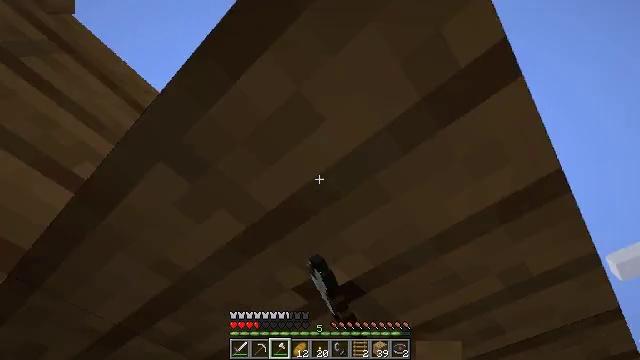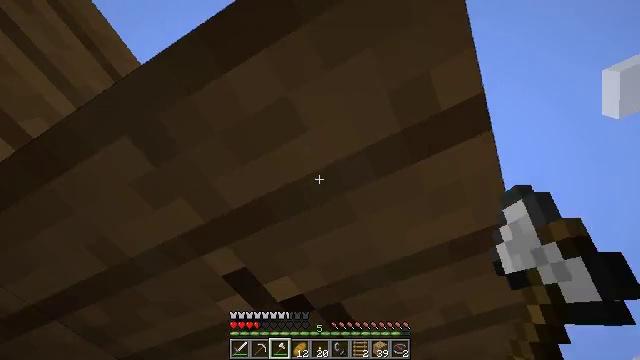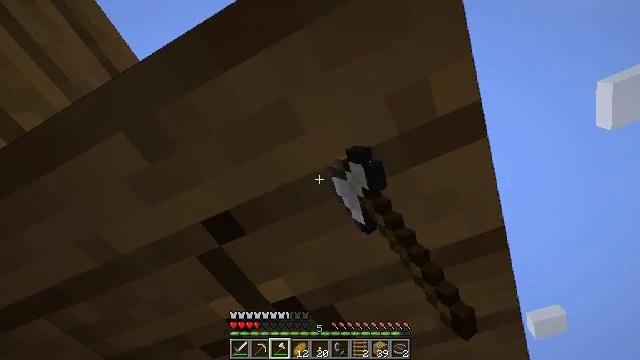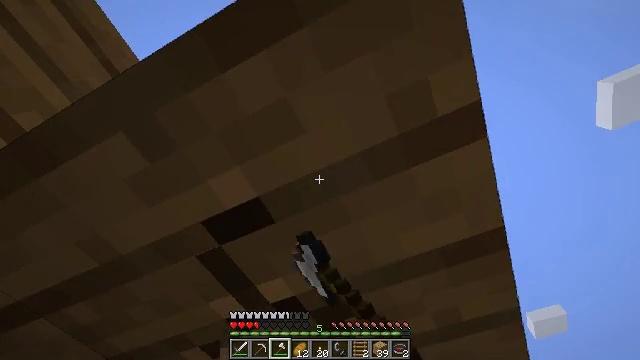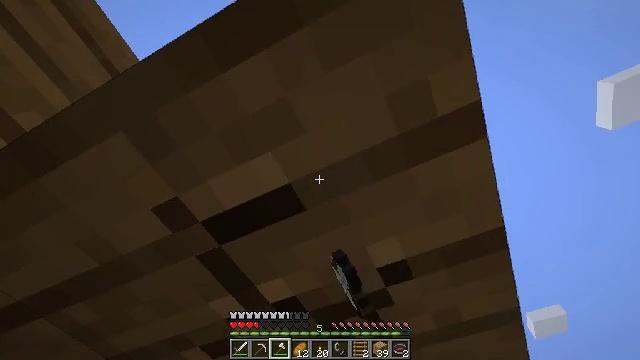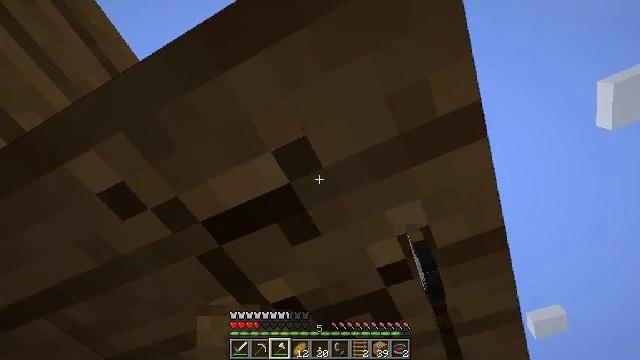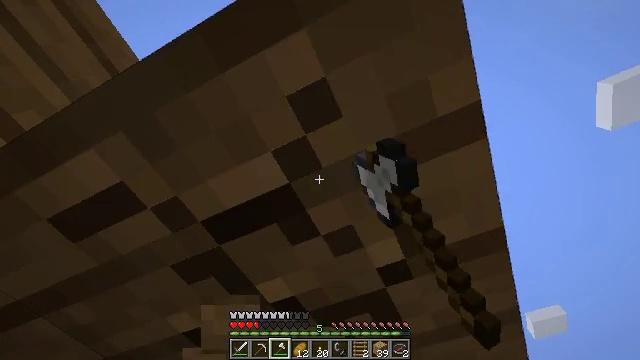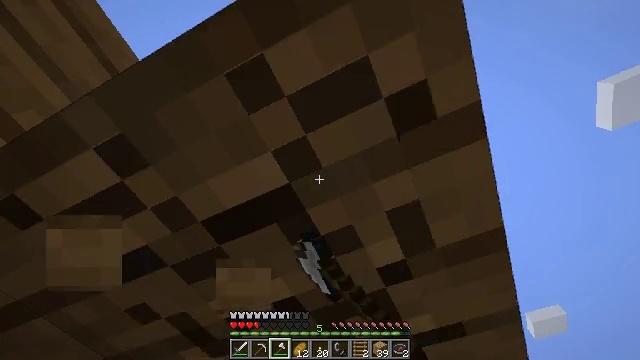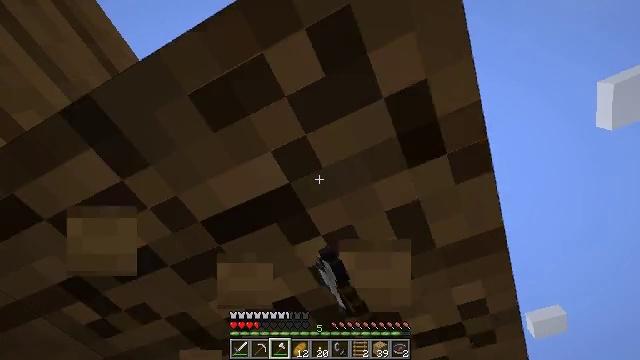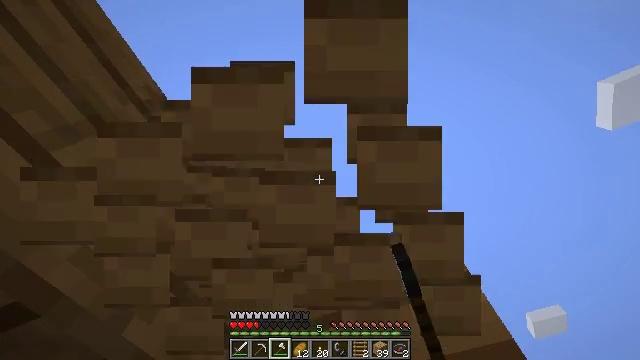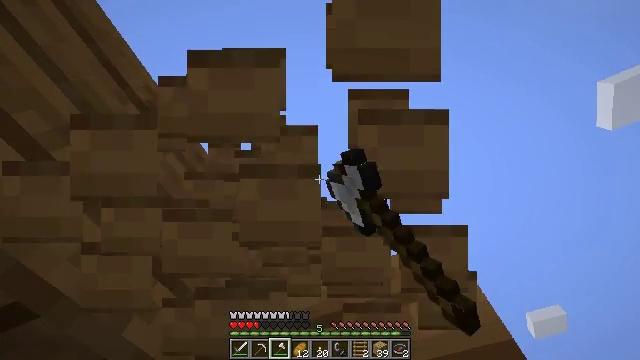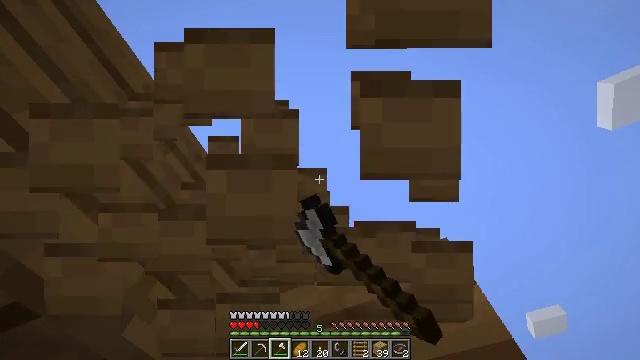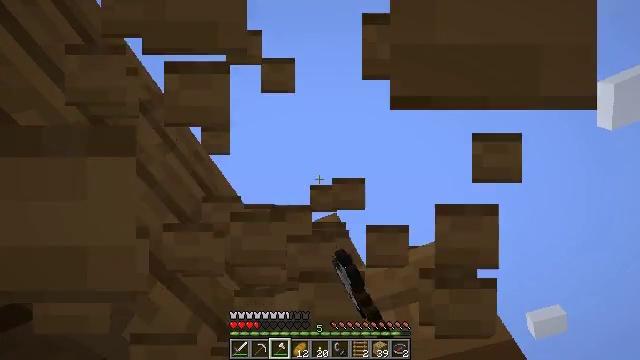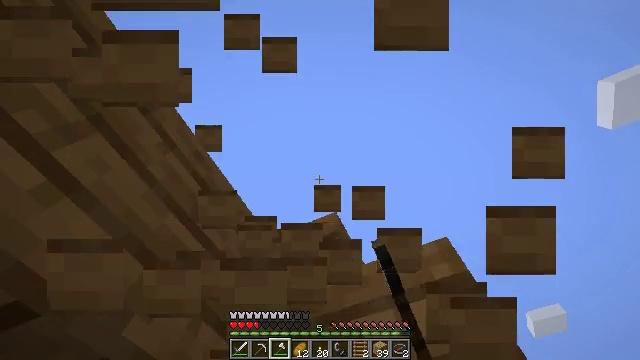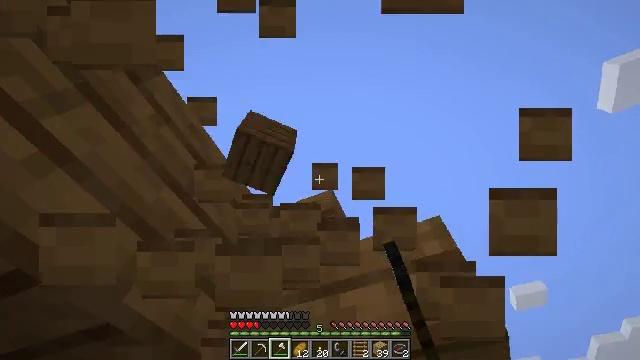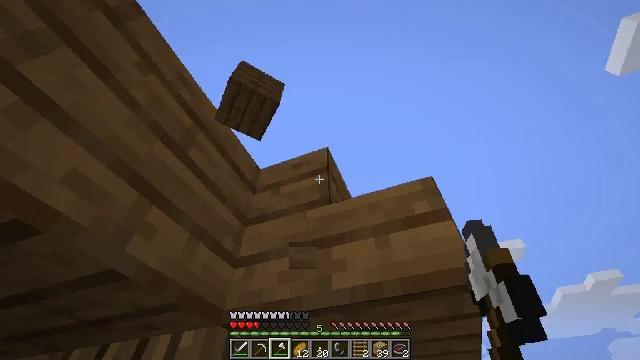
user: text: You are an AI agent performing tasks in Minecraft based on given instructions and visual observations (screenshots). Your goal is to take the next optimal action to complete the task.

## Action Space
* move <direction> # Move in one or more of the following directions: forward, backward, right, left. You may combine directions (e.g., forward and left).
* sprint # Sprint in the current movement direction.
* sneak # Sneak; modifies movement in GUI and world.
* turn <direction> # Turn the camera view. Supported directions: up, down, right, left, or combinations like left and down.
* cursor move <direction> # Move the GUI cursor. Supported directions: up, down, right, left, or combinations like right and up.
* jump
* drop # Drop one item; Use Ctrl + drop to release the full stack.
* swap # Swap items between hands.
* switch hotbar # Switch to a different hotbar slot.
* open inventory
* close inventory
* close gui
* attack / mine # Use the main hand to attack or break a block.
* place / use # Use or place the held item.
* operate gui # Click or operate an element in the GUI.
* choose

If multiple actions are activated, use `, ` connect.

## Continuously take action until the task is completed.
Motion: motion action
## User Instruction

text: Collect spruce stairs from a structure.
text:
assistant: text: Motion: turn right and up, attack / mine
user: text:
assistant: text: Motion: turn right, attack / mine
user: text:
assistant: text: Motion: attack / mine
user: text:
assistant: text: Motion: attack / mine
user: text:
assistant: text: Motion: attack / mine
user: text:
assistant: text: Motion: attack / mine
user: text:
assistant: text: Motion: attack / mine
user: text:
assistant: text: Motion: attack / mine
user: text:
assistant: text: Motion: attack / mine
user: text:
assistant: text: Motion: attack / mine
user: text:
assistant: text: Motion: attack / mine
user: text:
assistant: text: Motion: attack / mine
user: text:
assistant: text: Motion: attack / mine
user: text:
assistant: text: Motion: turn right and down, attack / mine
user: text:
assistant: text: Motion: turn right and down, attack / mine
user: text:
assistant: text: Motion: turn down, attack / mine
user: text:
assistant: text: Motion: turn down, attack / mine
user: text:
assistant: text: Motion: turn down, attack / mine
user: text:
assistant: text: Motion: attack / mine
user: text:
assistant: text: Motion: attack / mine
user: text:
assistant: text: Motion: turn down, attack / mine
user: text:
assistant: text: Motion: attack / mine
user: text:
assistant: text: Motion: attack / mine
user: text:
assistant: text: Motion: attack / mine
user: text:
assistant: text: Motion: attack / mine
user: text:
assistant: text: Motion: attack / mine
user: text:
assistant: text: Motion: attack / mine
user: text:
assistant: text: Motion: attack / mine
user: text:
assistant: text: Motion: attack / mine
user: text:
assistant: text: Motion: attack / mine